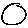
Label: circle